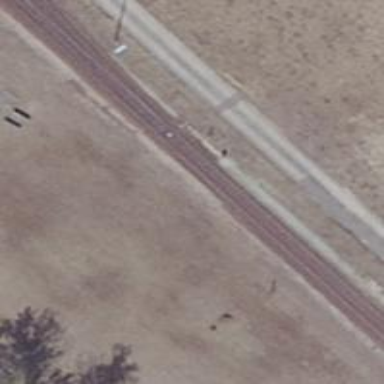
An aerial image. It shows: Railway switch.